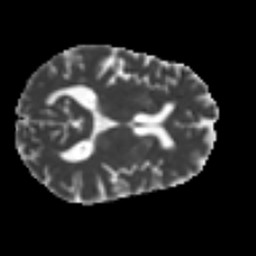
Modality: MD
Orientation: axial
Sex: female
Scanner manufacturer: ge
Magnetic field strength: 3 T
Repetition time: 7 s
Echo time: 0.08 s